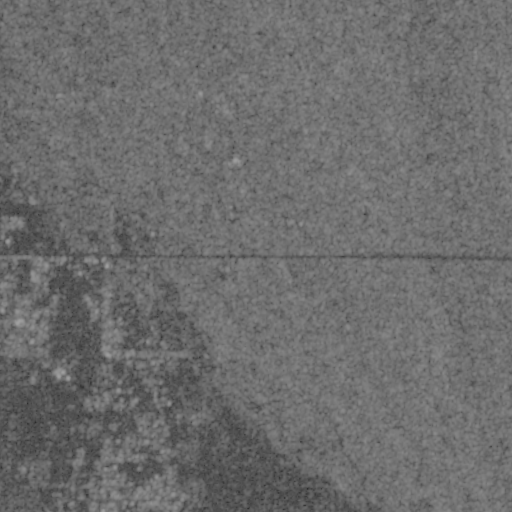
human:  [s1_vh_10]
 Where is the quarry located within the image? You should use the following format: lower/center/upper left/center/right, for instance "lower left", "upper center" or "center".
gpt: The quarry is located in the upper right of the image.
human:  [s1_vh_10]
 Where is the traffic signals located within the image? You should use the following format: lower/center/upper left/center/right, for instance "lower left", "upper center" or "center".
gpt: The traffic signals is located in the center left of the image.
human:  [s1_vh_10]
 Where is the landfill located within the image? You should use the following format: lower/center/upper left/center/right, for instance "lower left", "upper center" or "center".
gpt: There is no landfill in the image.

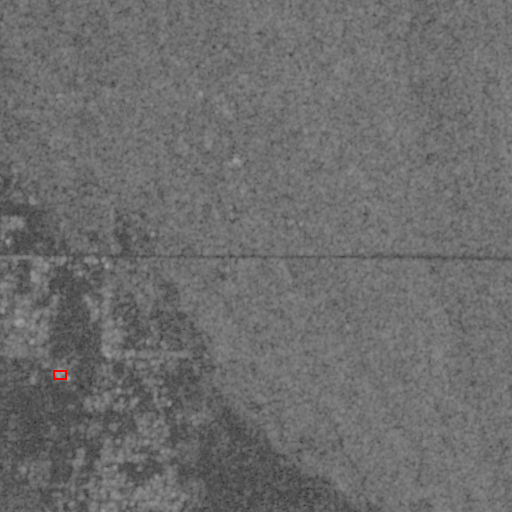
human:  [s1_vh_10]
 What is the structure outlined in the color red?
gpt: The structure outlined in red is a building.
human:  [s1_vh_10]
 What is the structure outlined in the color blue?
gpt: There is no blue outline.